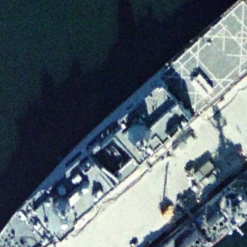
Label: combat